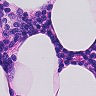
Metastatic tissue present: no